Interaction volume radius: 5 \u00c5
Interaction volume height: 20 \u00c5
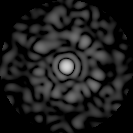
Disorder parameter: 0.8196